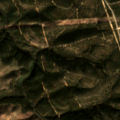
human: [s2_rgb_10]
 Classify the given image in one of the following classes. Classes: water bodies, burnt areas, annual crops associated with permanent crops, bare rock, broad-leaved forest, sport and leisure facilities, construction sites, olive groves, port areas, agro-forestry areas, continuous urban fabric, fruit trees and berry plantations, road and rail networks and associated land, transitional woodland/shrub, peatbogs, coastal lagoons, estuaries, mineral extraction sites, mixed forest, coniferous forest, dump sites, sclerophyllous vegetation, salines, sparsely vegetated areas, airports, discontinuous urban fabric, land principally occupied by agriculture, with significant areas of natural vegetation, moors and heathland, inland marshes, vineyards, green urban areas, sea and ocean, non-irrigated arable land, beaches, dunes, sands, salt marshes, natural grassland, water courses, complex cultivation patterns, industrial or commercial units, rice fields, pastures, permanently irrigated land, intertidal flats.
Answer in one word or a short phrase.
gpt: broad-leaved forest, transitional woodland/shrub